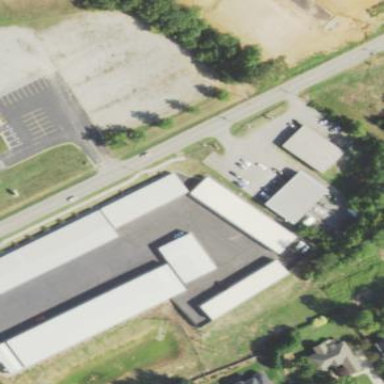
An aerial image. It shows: Commercial area with storage rental shop.